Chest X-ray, AP view. Patient: 30 years old, sex F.
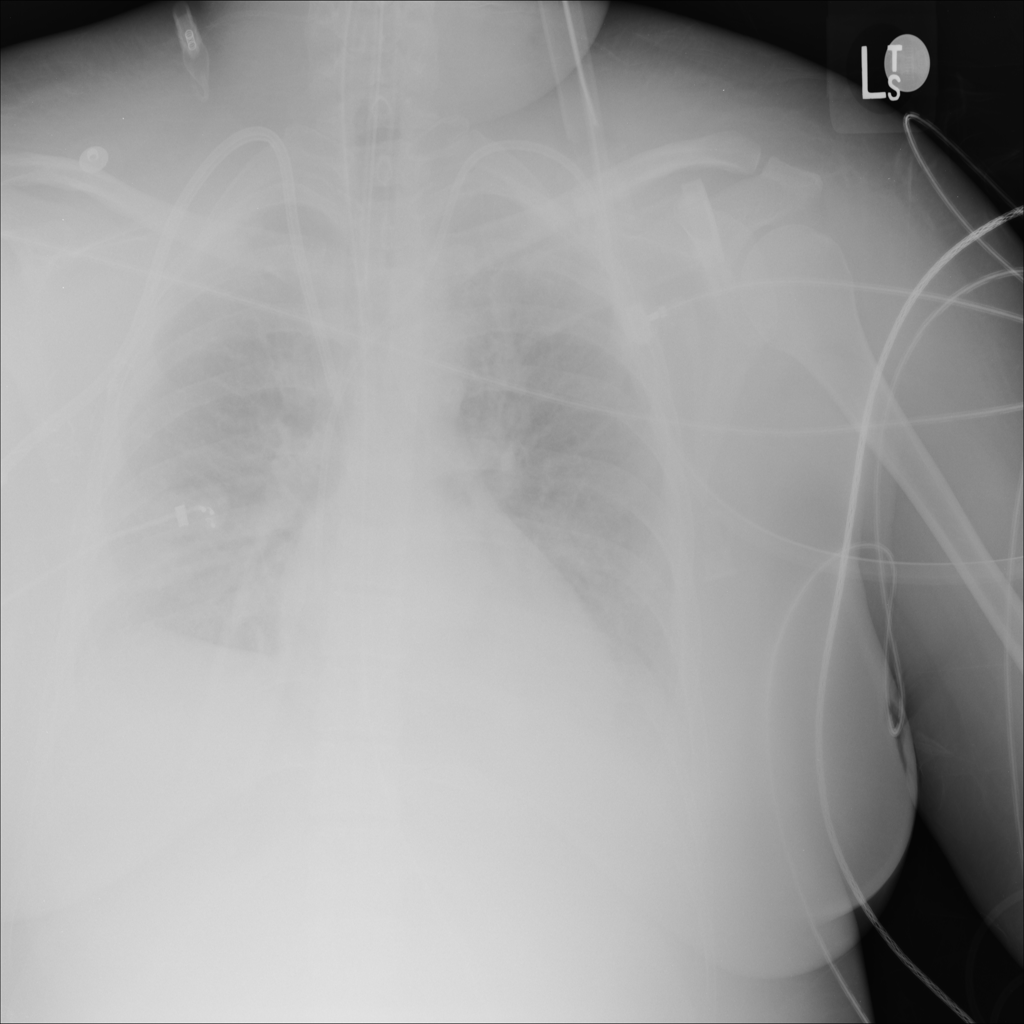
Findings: Consolidation, Effusion